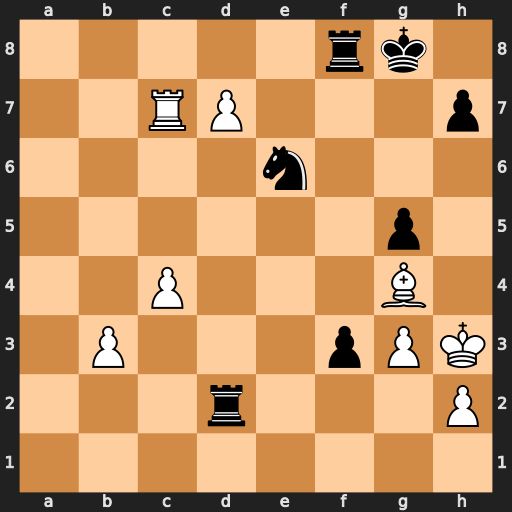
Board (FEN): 5rk1/2RP3p/4n3/6p1/2P3B1/1P3pPK/3r3P/8
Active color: w
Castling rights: -
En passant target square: -
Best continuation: Bxe6+ Kh8 Rc8 Kg7 Bd5